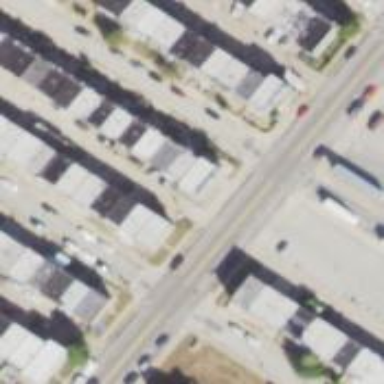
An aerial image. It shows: Alley classified as service road.